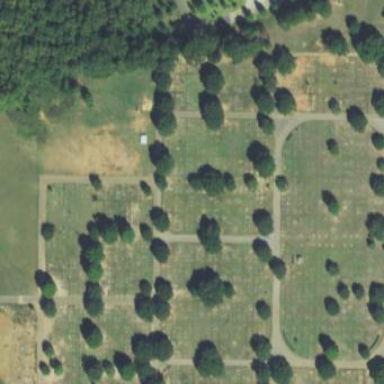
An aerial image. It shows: Cemetery.